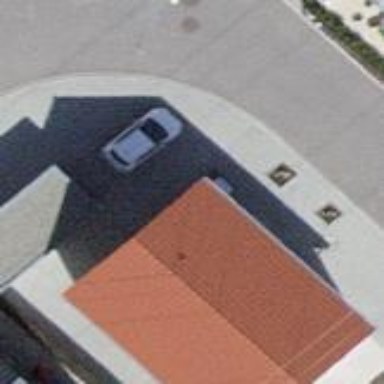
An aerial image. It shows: Detached building with gabled roof.